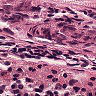
Metastatic tissue present: yes